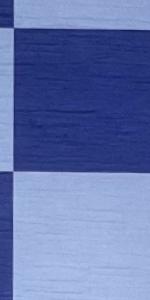
Label: Empty